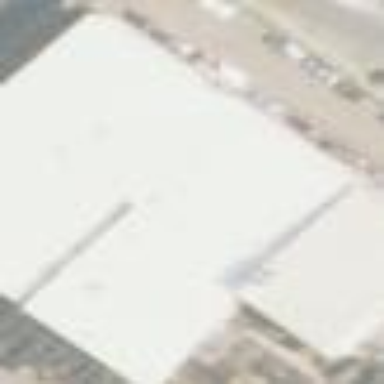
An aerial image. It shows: Part of building.